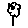
Label: flower